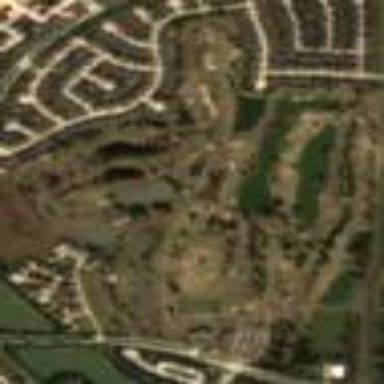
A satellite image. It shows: Golf course.